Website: ulta-beauty
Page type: account-selection
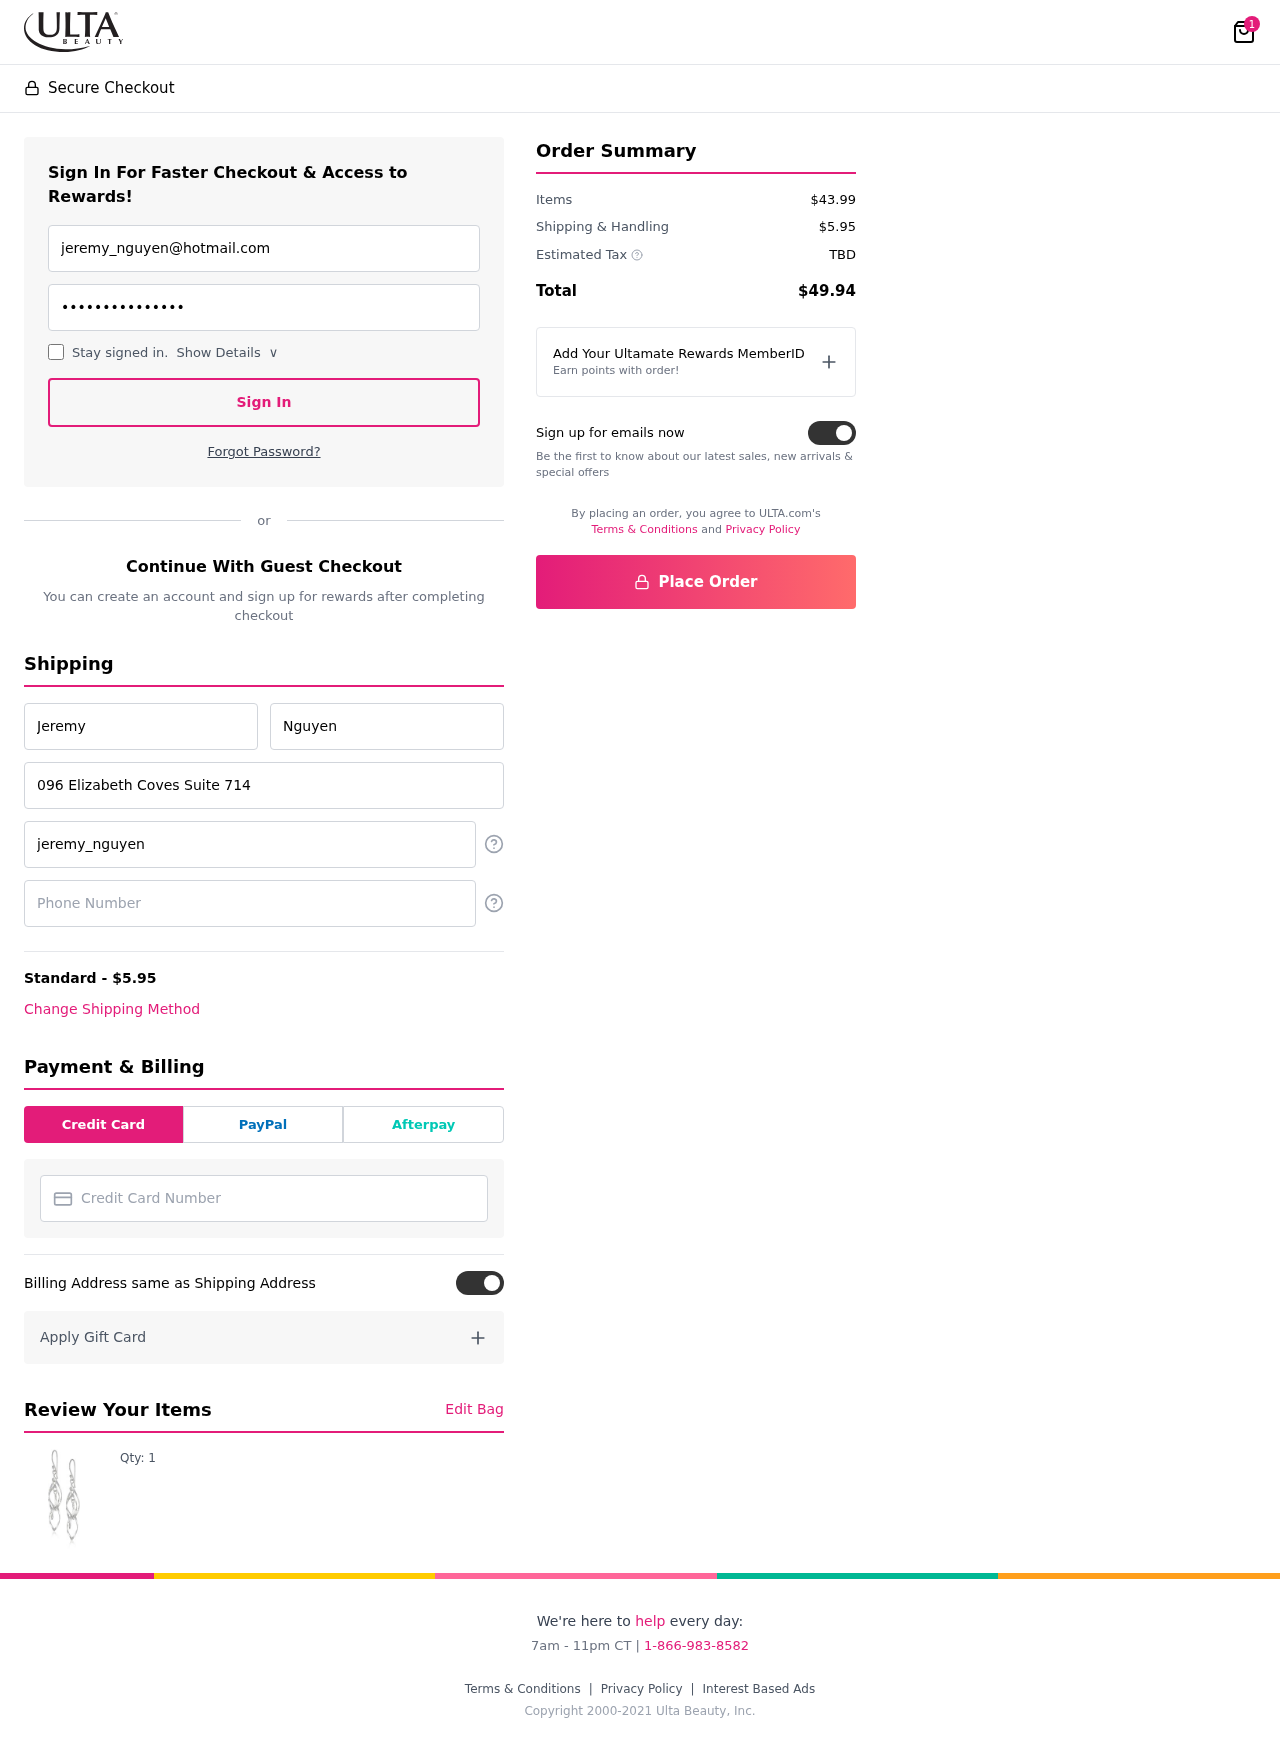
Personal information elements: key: PII_CARD_NUMBER
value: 2294 1188 6046 3919
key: PII_EMAIL
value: jeremy_nguyen@hotmail.com
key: PII_EMAIL2
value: jeremy_nguyen@hotmail.com
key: PII_FIRSTNAME
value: Jeremy
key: PII_LASTNAME
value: Nguyen
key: PII_PHONE
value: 9386897287
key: PII_STREET
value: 096 Elizabeth Coves Suite 714
Product elements: key: PRODUCT1_QUANTITY
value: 1
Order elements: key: ORDER_NUM_ITEMS
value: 1
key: ORDER_SHIPPING_COST
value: $5.95
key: ORDER_SUBTOTAL
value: $43.99
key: ORDER_TAX
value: TBD
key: ORDER_TOTAL
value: $49.94